The plot shows how the frequency content of a bearing vibration signal evolves over time (STFT spectrogram). Determine the bearing's health state. Answer with exactly one of: normal, inner_race, outer_race, ball.
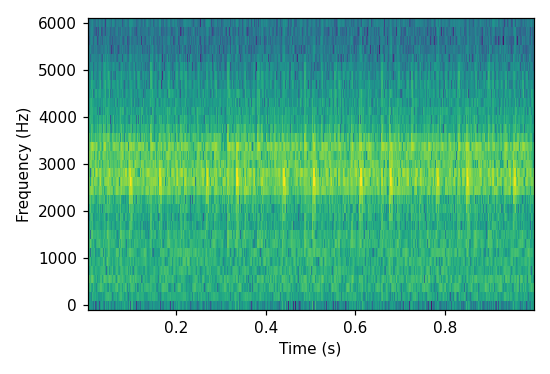
Answer: outer_race